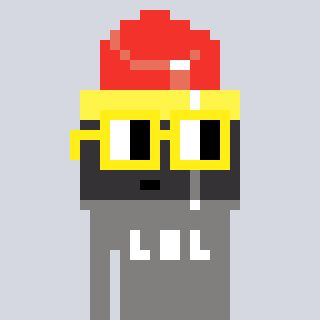
a pixel art character with square yellow glasses, a lipstick-shaped head and a bluegrey-colored body on a cool background